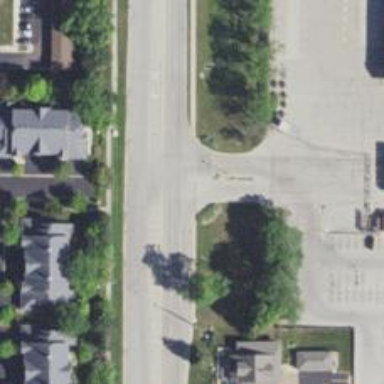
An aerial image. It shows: Uncontrolled road crossing.